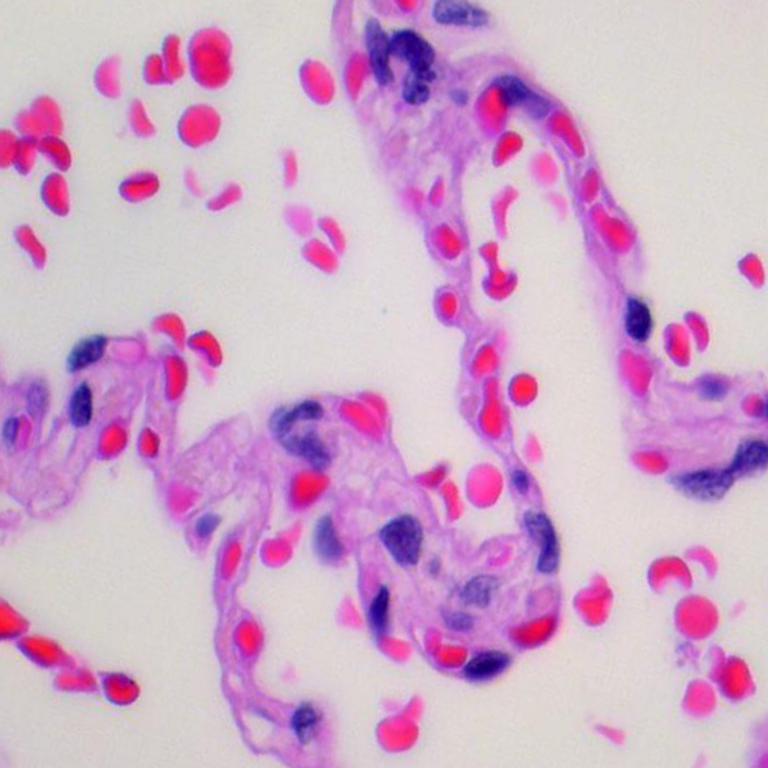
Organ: lung
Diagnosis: benign